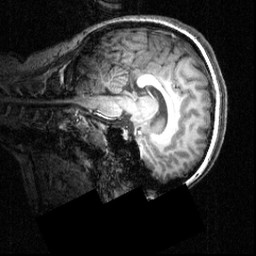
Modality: T1w
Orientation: sagittal
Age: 18
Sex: female
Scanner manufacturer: siemens
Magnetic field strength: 3.951 T
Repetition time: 1.5 s
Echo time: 0.00335 s